Question: I have solved the problem with only if statements. It can be solved in various other ways. I have just started programming, so I could not think of using any other data structure for solving this.
How to choose the best approach among various ways? And what are the advantages/disadvantages of this best approach compared to my direct naive approach.
Not only for this problem, in general. How to arrive at the possible approach for any problem?
You are given pointer to the root of the binary search tree and two values v1 and v2. You need to return the lowest common ancestor (LCA) of v1 and v2 in the binary search tree. You only need to complete the function.

'''
static Node lca(Node root,int v1,int v2)
{
Node r = root;
if( r == null){
return null;
}
else if(r.data == v1 || r.data == v2){
return r;
}
else if(r.data > v1 && r.data < v2){
return r;
}
else if(r.data > v2 && r.data < v1){
return r;
}
else if( r.data > v1 && r.data > v2){
lca(r.left, v1, v2);
}
else if( r.data < v1 && r.data < v2){
lca(r.right, v1, v2);
}
return null;
}
'''
Problem link: <URL>
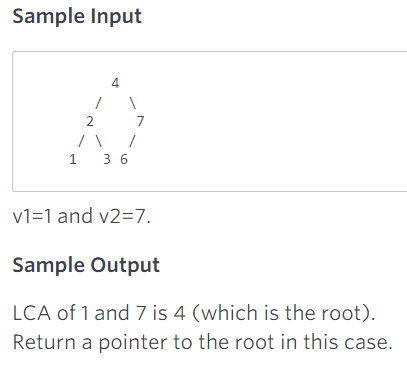
Answer: Well, here's how I would approach the problem. This relies on the fact that you're dealing with a binary search tree.
For any given node, it can be the LCA if and only if 'min(v1, v2)' is in its subtree, and 'max(v1, v2)' is in its subtree. If this isn't true, then the current node clearly can't be an ancestor, because either v1 or v2 cannot be a descendant. Continue traversing down the tree until the LCA condition is met.
Your solution is correct and you have the intuition down, but we can strip out the recursion and simply perform an iterative BST find, which also implicitly contains your 'if' checks.
In terms of advantages, you're really just wasting the implicit recursion call stack space, of which it also has to unwind at the end. Both of our implementations run in 'O(log N)', since you'll examine 'log N - 1' nodes in the worst case, where 'v1' and 'v2' are direct siblings at the bottom of a full and complete tree.
1. Swap v1 and v2 if v1 < v2 (remove the need for min and max checks). This implicitly contains both of your if checks for v1 < root < v2 and v2 < root < v1.
2. While the current node's value is smaller than v1 (v1 is in the right subtree) or greater than v2, move towards v1 or v2. This replaces your recursive traversal.
Here's a quick implementation that I checked:
'''
static Node lca(Node root, int v1, int v2) {
if (root == null) return null;
if (v1 > v2) {
int temp = v2;
v2 = v1;
v1 = temp;
}
while (root.data < v1 || root.data > v2) {
if (root.data < v1) root = root.right;
else if (root.data > v2) root = root.left;
}
return root;
}
'''